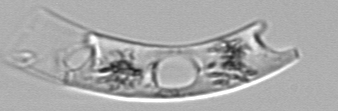
Label: Eucampia